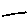
Label: line